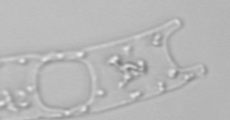
Label: Eucampia